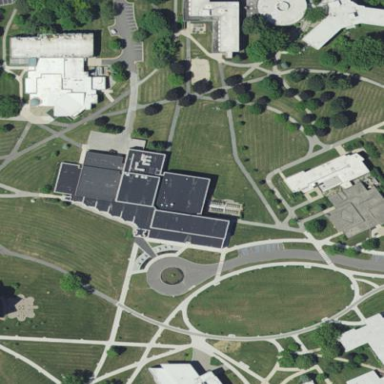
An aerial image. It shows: Arts center located within university building.